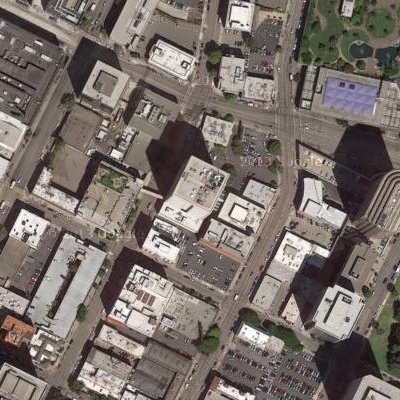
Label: cIndustry